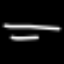
Label: line